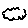
Label: cloud